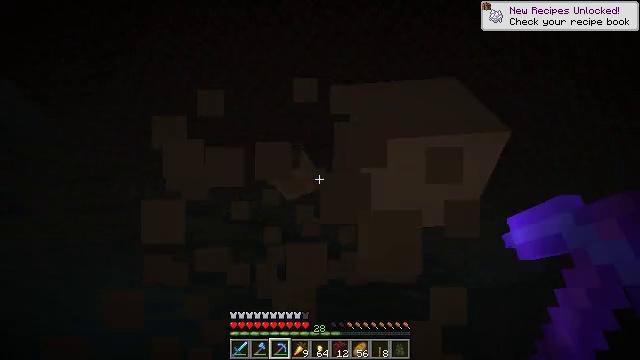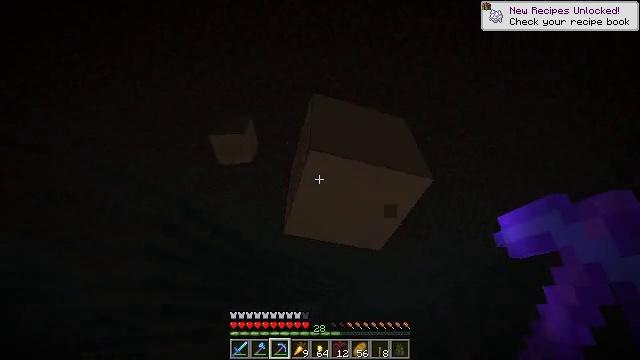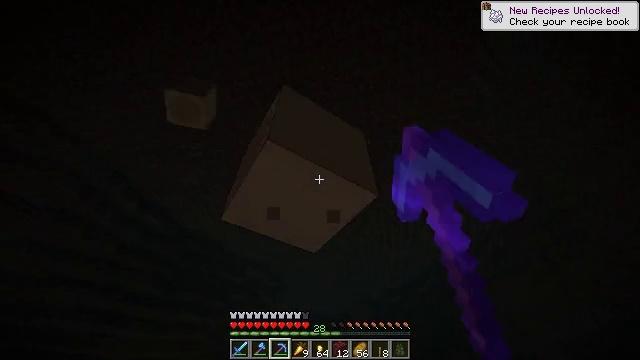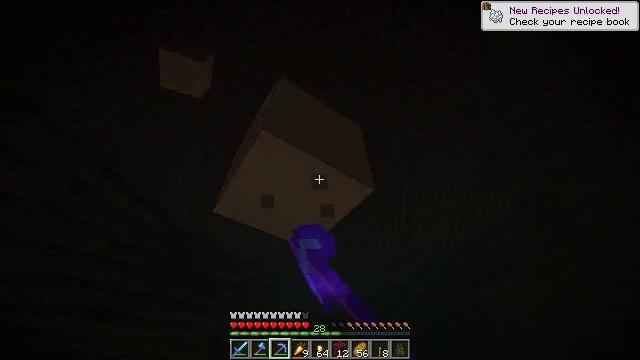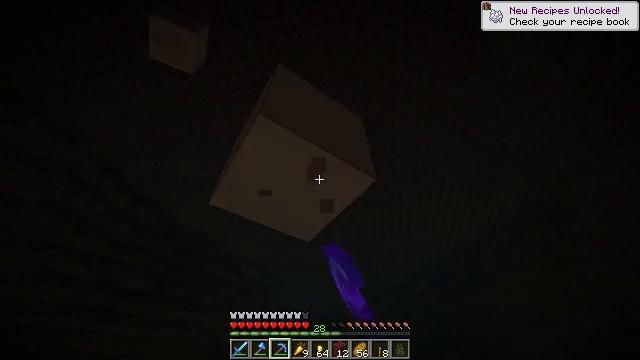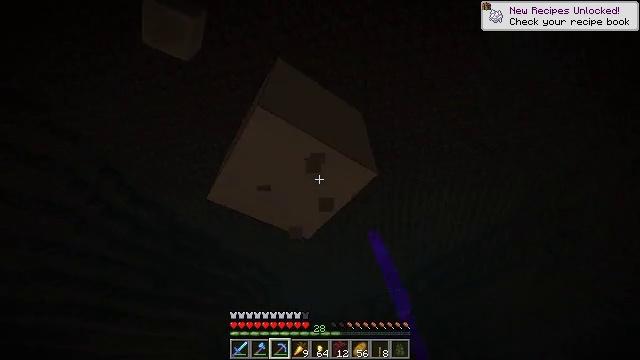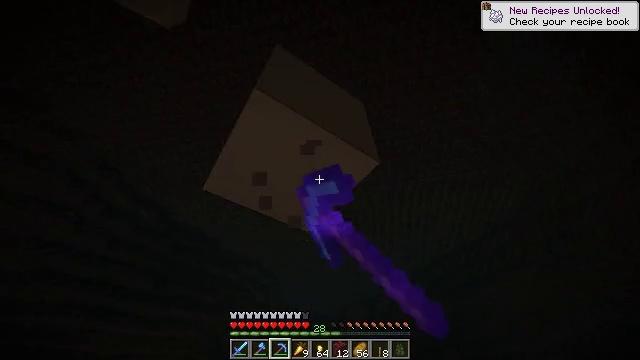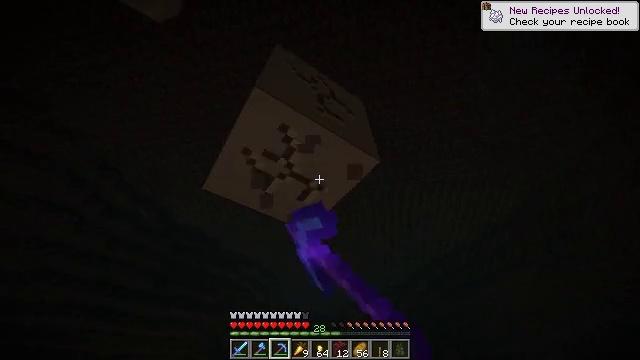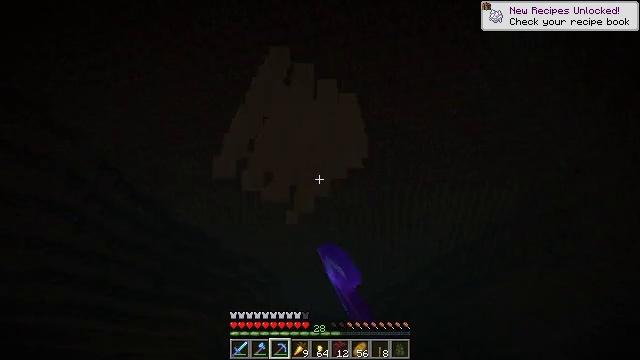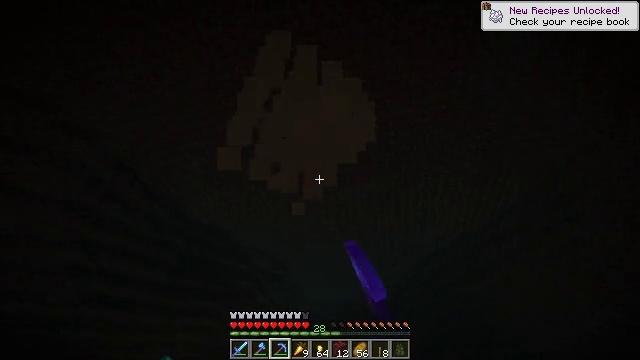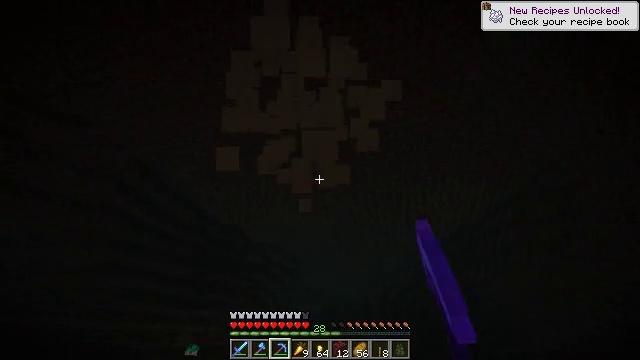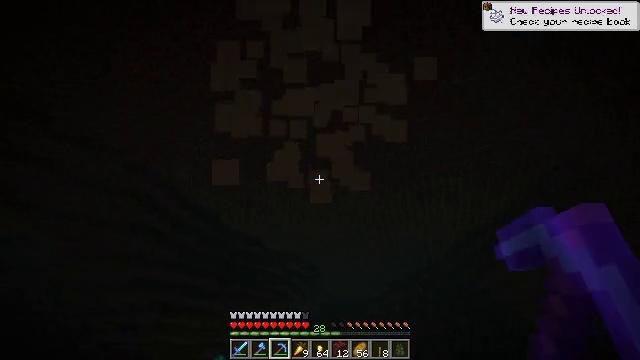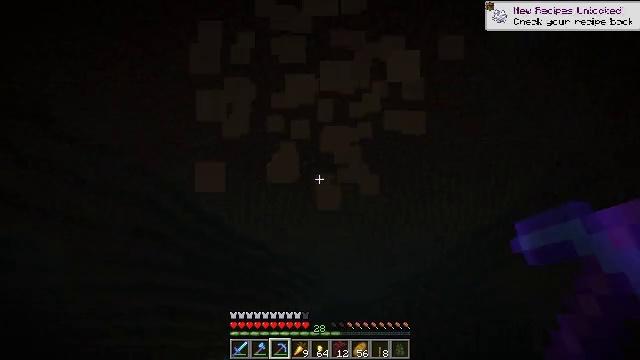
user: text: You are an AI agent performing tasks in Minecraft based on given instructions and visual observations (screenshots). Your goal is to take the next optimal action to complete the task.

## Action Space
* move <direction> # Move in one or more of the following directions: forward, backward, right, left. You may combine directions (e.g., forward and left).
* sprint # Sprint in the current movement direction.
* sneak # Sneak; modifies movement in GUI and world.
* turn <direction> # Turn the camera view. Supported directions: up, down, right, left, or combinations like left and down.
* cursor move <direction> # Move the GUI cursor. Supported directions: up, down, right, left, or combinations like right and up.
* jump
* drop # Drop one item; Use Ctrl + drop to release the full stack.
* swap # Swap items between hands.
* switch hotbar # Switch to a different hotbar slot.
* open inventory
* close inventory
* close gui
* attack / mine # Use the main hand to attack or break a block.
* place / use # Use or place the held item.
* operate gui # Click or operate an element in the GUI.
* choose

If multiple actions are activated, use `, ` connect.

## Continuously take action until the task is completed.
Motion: motion action
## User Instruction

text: Dig up the bone block in the desert or swamp biome.
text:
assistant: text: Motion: turn right, attack / mine
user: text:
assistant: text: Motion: turn right, attack / mine
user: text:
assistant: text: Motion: move forward, turn right, attack / mine
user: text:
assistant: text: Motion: move forward, attack / mine
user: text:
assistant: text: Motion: move forward, attack / mine
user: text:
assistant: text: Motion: attack / mine
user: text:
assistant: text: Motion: attack / mine
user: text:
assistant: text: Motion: move forward, attack / mine
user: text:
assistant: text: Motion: move forward, turn left and down, attack / mine
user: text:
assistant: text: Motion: move forward, turn left, attack / mine
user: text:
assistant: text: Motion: move forward, turn left and up, attack / mine
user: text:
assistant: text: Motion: move forward, attack / mine
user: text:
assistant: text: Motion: no_op